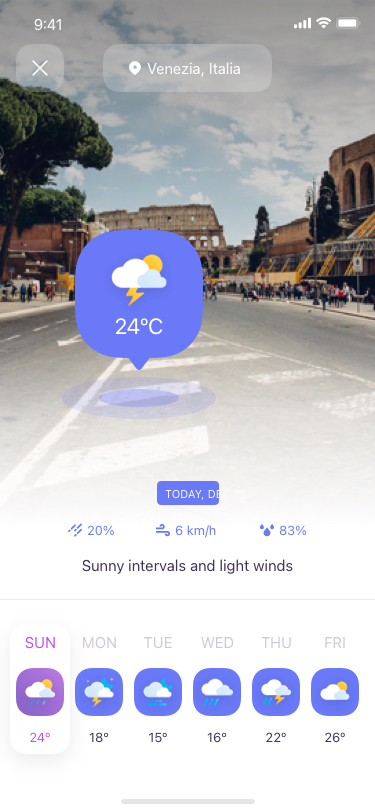
Text in this UI design:
SUN
24º
Mon
18º
TUE
15º
WED
16º
THU
22º
Fri
26º
Sunny intervals and light winds
24ºC
Venezia, Italia